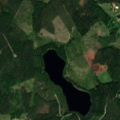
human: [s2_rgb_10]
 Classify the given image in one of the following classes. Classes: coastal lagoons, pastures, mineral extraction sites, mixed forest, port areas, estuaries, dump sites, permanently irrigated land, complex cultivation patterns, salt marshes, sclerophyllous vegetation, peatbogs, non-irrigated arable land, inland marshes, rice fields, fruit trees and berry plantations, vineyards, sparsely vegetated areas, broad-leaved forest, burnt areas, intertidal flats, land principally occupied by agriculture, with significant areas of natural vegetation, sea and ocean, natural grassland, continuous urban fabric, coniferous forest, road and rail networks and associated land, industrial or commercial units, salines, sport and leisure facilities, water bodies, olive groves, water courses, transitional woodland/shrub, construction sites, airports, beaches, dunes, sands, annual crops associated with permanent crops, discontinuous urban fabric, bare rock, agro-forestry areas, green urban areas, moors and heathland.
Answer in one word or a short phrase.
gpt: land principally occupied by agriculture, with significant areas of natural vegetation, coniferous forest